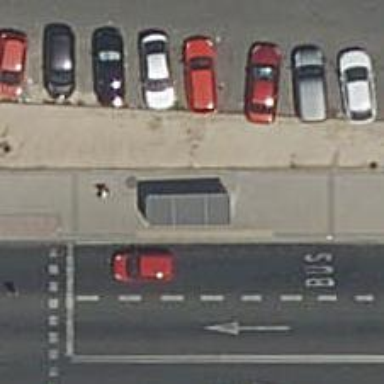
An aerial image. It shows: Bus stop with sheltered platform for public transport.